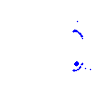
Particle: kaon